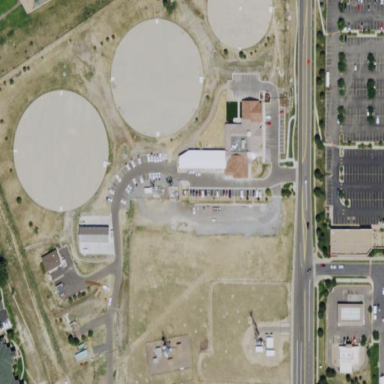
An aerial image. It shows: Water works facility.